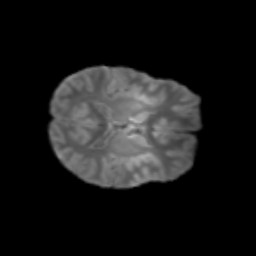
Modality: T2w
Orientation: axial
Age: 13
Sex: female
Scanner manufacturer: siemens
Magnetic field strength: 3 T
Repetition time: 3.8 s
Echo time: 0.07 s